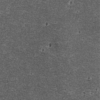
Label: not_dusty